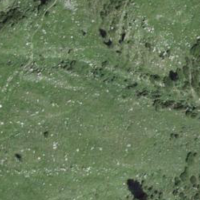
EUNIS habitat code: 23
Species observed at this site:
Pholidoptera griseoaptera
Psophus stridulus